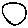
Label: circle